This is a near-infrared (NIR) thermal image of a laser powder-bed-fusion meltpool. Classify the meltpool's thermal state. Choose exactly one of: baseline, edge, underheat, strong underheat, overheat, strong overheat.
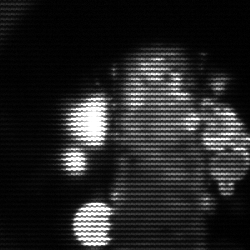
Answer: strong underheat